Aerial crown-view tile of a tropical tree (Barro Colorado Island, Panama), acquired 20241014:
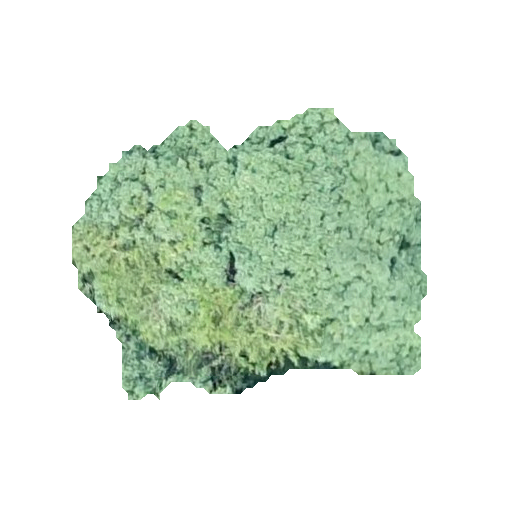
Species: Lonchocarpus heptaphyllus
GBIF accepted scientific name: Lonchocarpus heptaphyllus
Crown area: 121.885 m²